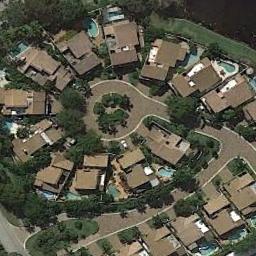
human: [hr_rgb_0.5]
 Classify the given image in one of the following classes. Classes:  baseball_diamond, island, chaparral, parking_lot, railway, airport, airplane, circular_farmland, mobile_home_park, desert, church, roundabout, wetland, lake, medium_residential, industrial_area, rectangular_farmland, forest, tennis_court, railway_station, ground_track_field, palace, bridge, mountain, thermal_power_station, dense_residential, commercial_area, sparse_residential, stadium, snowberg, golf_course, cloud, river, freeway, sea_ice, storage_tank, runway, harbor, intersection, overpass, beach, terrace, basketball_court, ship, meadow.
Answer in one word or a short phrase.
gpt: dense_residential